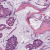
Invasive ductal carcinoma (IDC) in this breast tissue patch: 1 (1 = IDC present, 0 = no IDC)